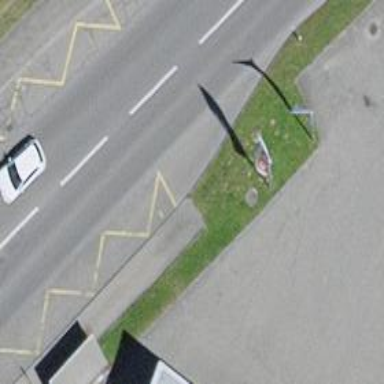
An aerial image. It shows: Post box is visible.